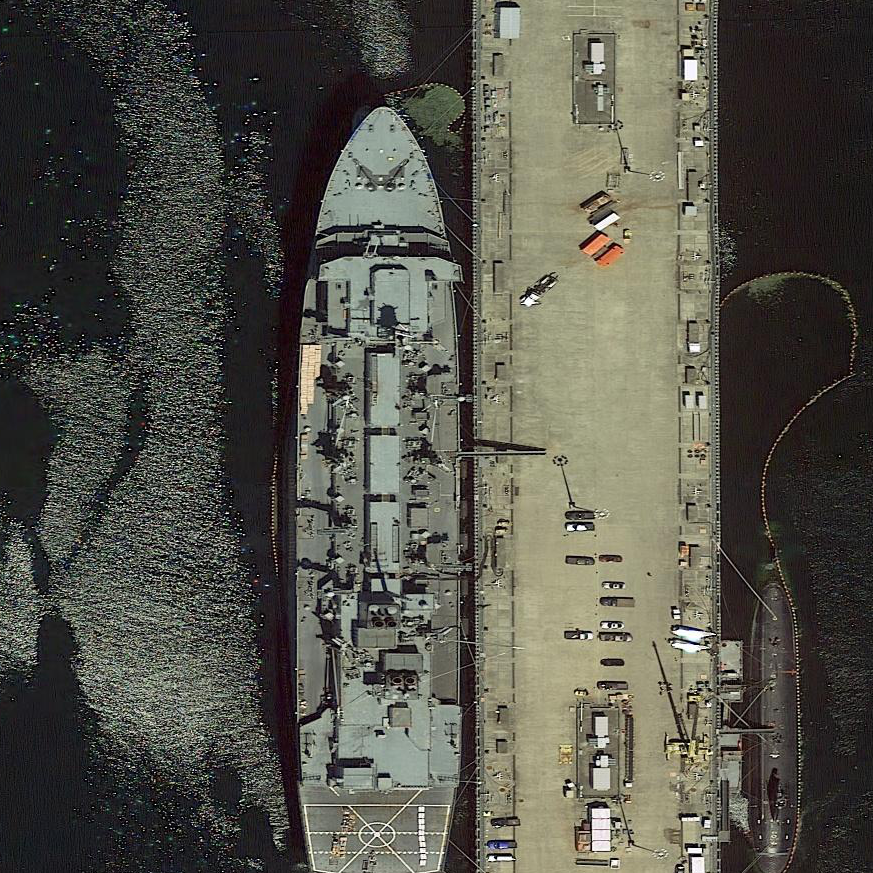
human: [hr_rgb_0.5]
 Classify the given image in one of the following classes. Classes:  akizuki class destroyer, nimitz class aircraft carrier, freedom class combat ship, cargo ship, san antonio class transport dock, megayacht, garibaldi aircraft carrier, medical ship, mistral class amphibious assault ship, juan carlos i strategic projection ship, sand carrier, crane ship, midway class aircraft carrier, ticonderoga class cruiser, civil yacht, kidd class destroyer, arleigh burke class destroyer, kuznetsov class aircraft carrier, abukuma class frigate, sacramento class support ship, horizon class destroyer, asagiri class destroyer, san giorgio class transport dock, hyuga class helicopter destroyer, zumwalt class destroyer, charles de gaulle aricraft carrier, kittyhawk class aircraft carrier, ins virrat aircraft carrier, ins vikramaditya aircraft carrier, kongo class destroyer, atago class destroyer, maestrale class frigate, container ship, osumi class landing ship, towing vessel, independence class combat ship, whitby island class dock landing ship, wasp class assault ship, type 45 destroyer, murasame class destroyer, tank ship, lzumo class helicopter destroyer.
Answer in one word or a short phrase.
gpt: Sacramento class support ship